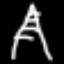
Label: The Eiffel Tower